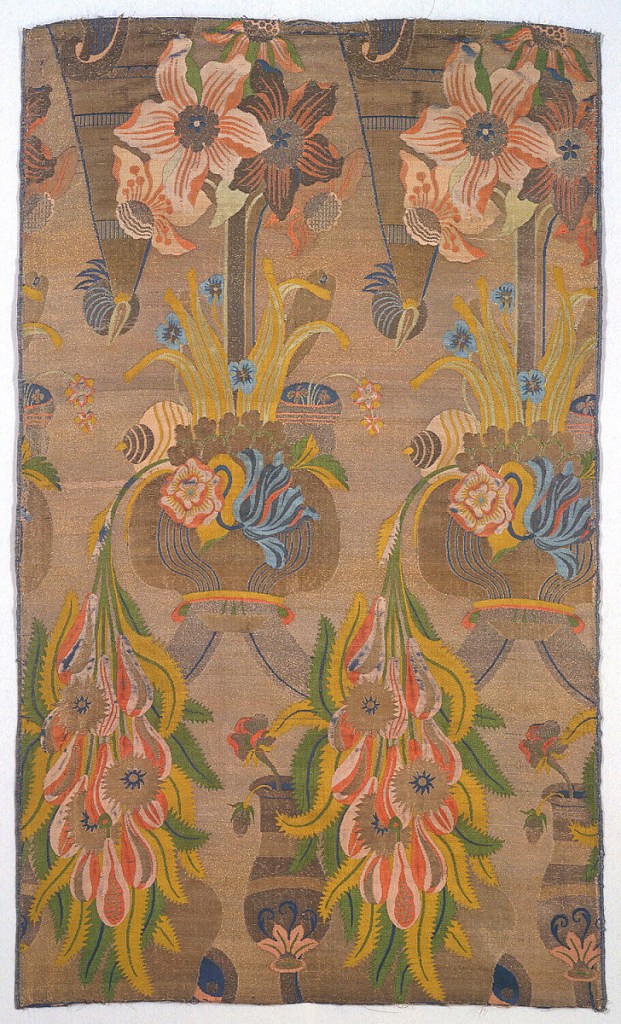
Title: Textile
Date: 1705–07
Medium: silk, metallic threads Technique: 8-harness satin with discontinuous supplementary weft patterning (brocaded) bound in 1/3 twill
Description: "Bizarre" style woven length has a large pot or bulb with a tall sprouting stem with four amaryllis-like flowers; from the same pot a hanging plant descends, resembling a date palm. Of a second motif, only the bottom of a conical vase form is visible on component "a." The vertical repeat is completed in component "b." In light blue, green, orange, yellow, and off-white silks on a metallic gold ground.